Question:
It might be a simple question but i don't know; how to add listview item click event ?
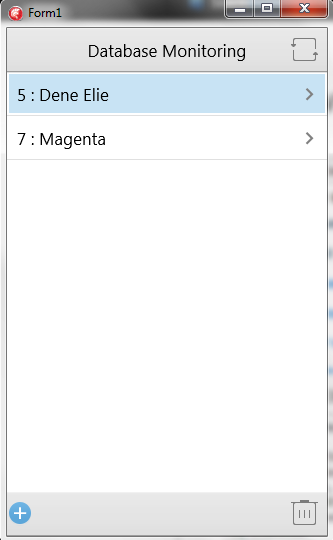
Answer: In the 'fmx.TListView' there is an event, <URL>.
Just define an event handler for this event.
The Event prototype is declared as:
'''
TItemEvent = procedure(const Sender: TObject; const AItem: TListViewItem) of object;
'''